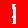
Digit: 1